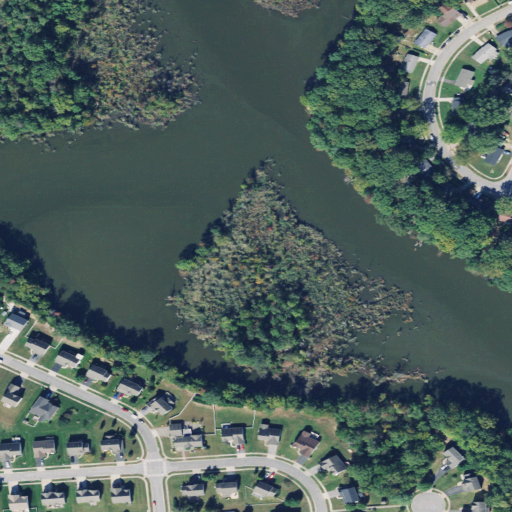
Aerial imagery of island in Delaware named Vansant Island containing open water, open development, low intensity development, woody wetlands, herbaceous wetlands, medium intensity development, and deciduous forest